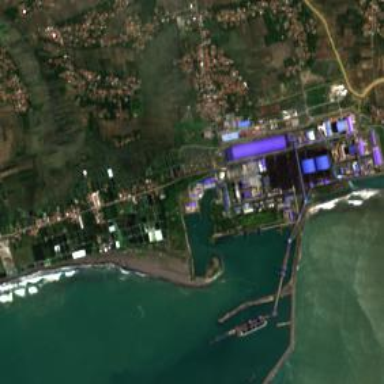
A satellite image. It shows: Industrial area with coal power plant.